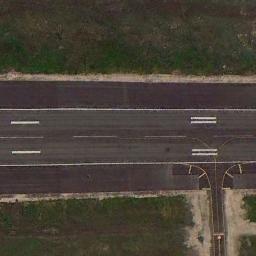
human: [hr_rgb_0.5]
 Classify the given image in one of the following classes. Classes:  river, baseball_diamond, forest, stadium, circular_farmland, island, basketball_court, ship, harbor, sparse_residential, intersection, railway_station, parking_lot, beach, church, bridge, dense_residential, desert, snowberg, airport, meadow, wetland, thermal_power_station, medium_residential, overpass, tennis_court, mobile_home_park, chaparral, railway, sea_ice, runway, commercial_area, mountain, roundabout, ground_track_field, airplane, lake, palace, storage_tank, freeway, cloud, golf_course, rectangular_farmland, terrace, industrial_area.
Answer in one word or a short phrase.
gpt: runway